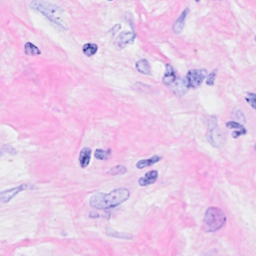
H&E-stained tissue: Breast